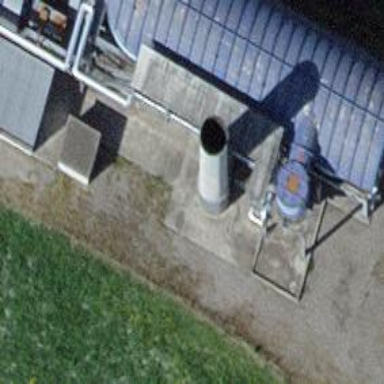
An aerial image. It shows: Chimney that is man-made.